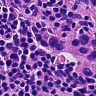
Metastatic tissue present: yes